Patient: sex M, age 44
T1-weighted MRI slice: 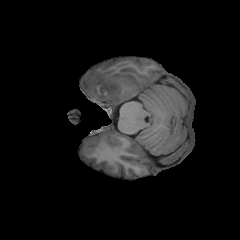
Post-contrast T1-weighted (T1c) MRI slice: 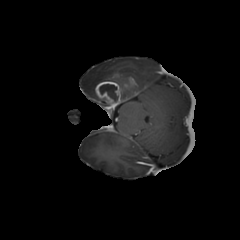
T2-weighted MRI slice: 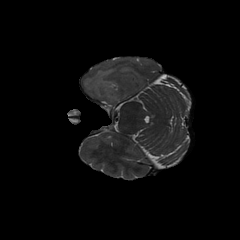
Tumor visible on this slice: yes
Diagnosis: Glioblastoma, IDH-wildtype
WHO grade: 4